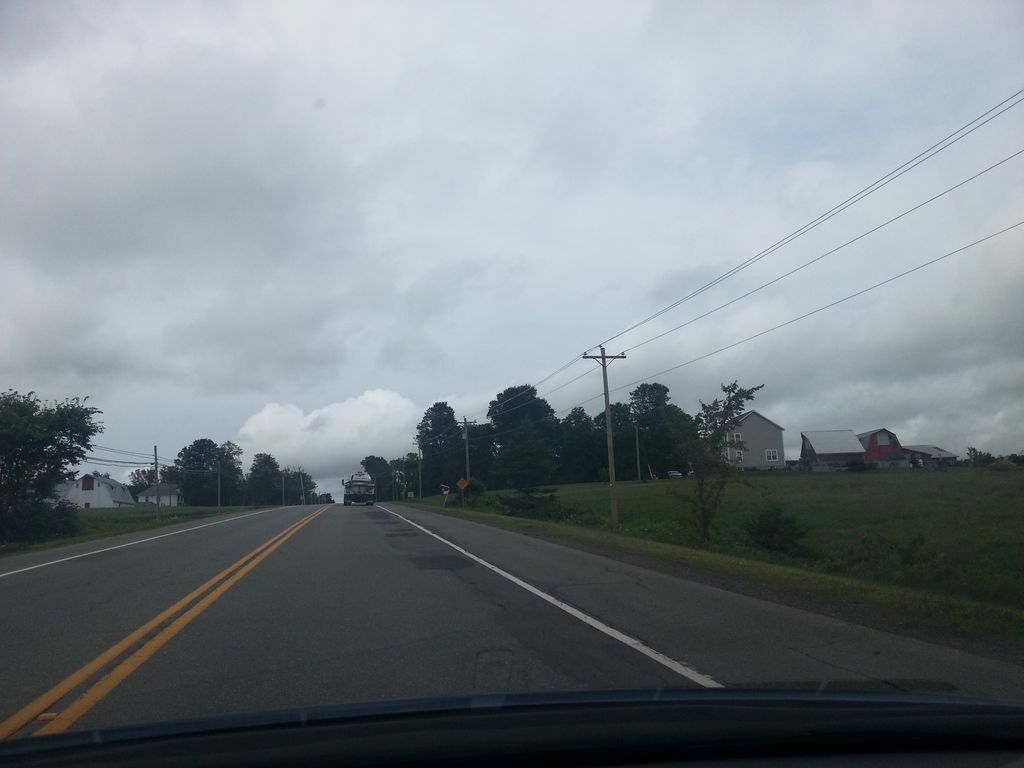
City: charlottetown